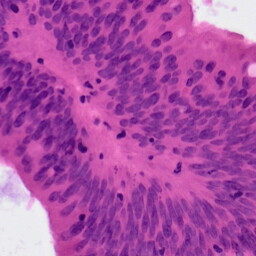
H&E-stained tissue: Colon